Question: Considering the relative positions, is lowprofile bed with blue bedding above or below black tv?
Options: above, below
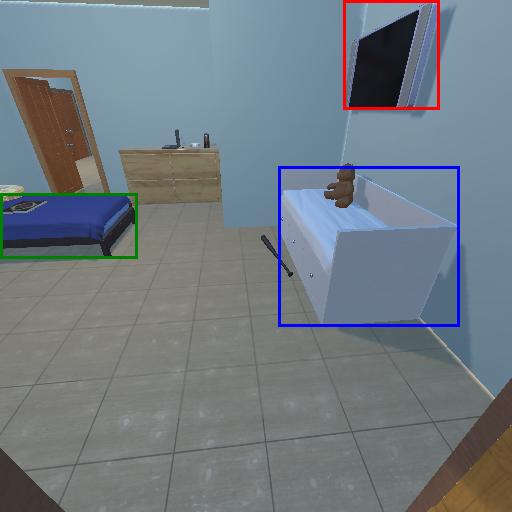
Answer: above